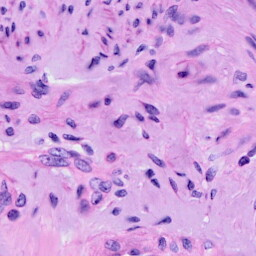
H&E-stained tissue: Cervix